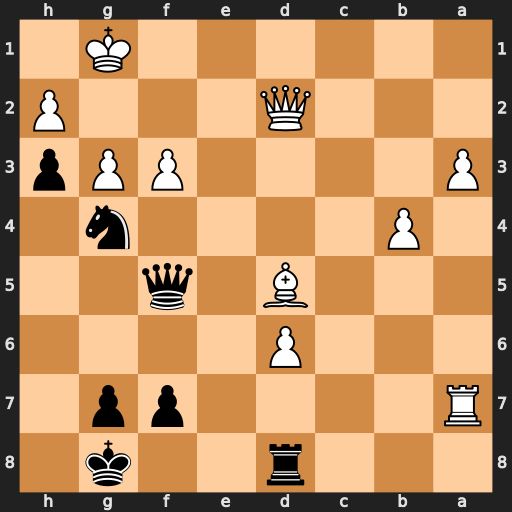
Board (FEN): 3r2k1/R4pp1/3P4/3B1q2/1P4n1/P4PPp/3Q3P/6K1
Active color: b
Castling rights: -
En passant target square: -
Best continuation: Qb1+ Qe1 Qxe1#